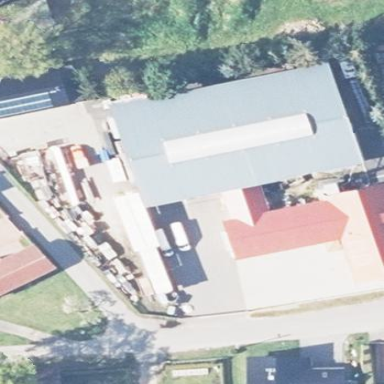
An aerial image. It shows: Warehouse with gabled roof.